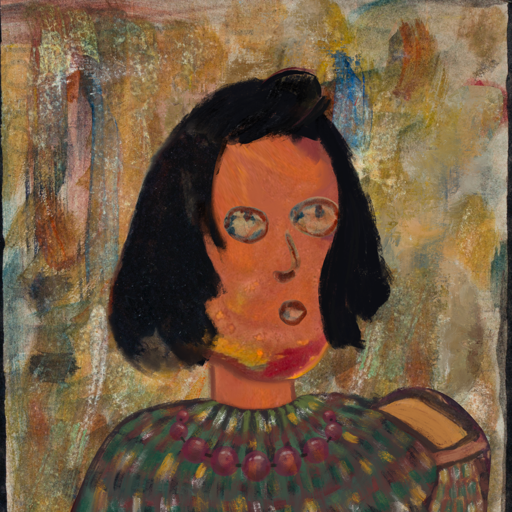
Background: Pipe, Head And Neck Side: Mother_And_Son_Son, Face Side: Orphan, Bust: After_Raid, Hair Side: Mosgoul, Head Accessory: Blank, Second Necklace: Blank, Necklace: Irani_2, Baby: Blank